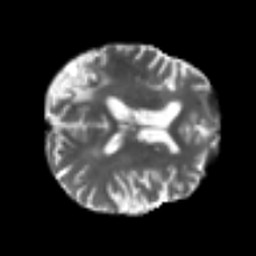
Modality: T2w
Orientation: axial
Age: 49
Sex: female
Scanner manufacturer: siemens
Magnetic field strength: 3 T
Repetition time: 4.987 s
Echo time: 0.0792 s